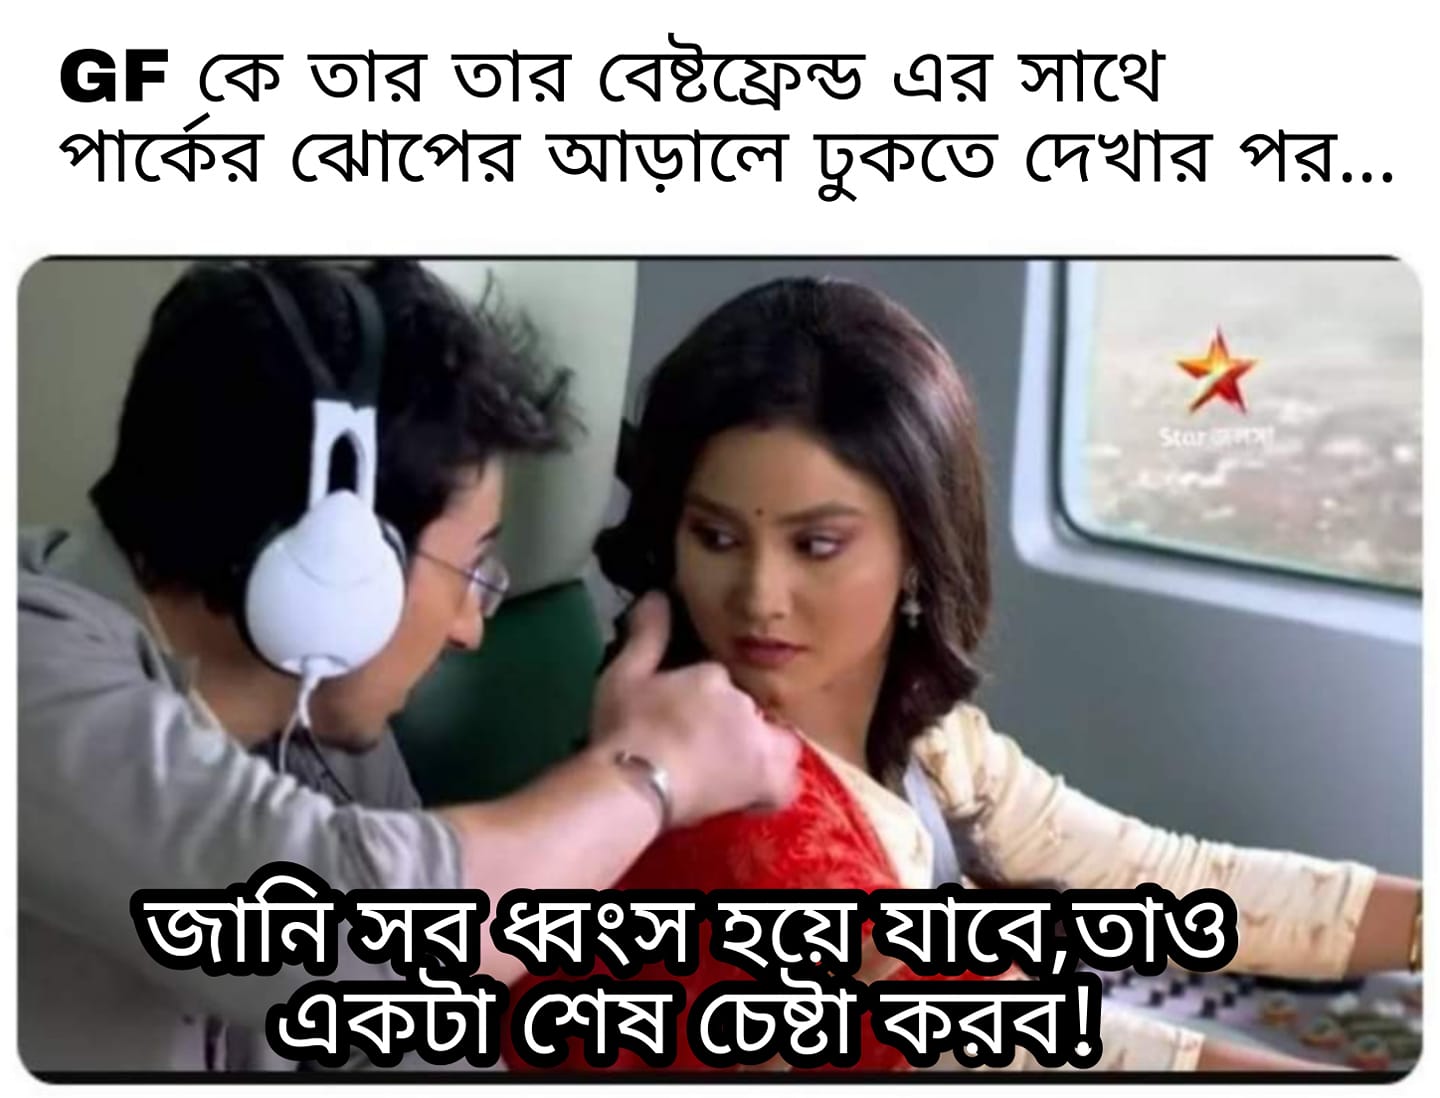
Caption: কে তার বেষ্টফ্রেন্ড এর সাথে পার্কের ঝোপের আড়ালে ঢুকতে দেখার পর ...   জানি সব ধ্বংস হয়ে যাবে , তাও একটা শেষ চেষ্টা করব !
Label: hate